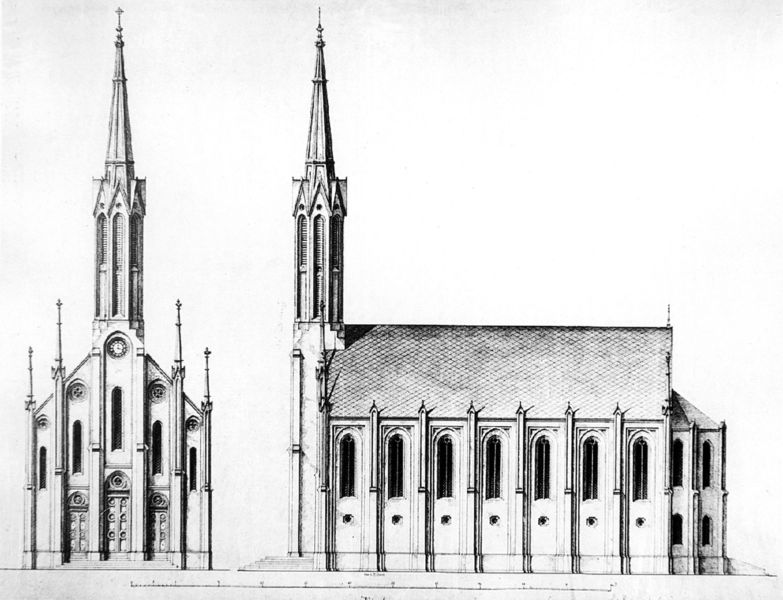
Titel: St. Matthäus, Passau
Künstler: Friedrich Bürklein
Standort: München
Institution: Architekturmuseum der Technischen Universität
Schlagwörter: weiß, kirchturm, fenster, grau, pfeiler, schwarz, skizze, stützen, säulen, tür, zeichnung, dach, architektur, spitze, kirche, schlank, front, gotik, kreis, turm, turmspitze, deutschland, schiff, ansicht, bogen, fassade, türen, ziegel, treppe, spitz, symmetrie, schmal, ornamente, seitenansicht, uhr, stufen, stil, kirchen, vier, eingang, glockenturm, kreuz, türme, dom, symmetrisch, radierung, stich, seite, schwarzweiß, kreise, bleistift, dachstuhl, entwurf, stift, kathedrale, portal, frontalansicht, gotisch, rosette, spitzbögen, apsis, romanik, chor, vorderansicht, plan, heilig, kupferstich, streben, rosetten, legende, massstab, aufriss, bauzeichnung, bauplan, architekt, vorne, bogenfenster, fialen, maß, blaupause, neogotik, strebepfeiler, kreuzblume, ochsenauge, blaupaus, deutchlöand, dassade